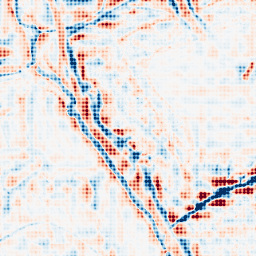
Category: wavelet
Decomposition family: wavelet_reverse_biorthogonal
Decomposition parameters: wavelet: rbio1.3
level: 4
Upsampling method: sinc_blackman
Upsampling parameters: scale: 8
kernel_size: 8
Upsampling scale: 8